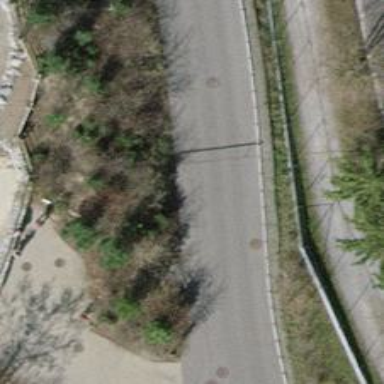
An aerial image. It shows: Lift gate barrier.